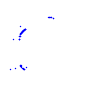
Particle: kaon